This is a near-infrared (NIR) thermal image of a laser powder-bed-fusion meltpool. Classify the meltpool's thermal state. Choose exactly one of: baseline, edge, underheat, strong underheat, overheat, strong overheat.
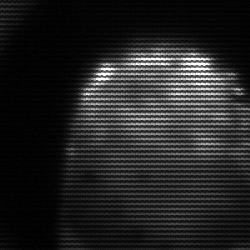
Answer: edge